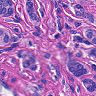
Metastatic tissue present: yes